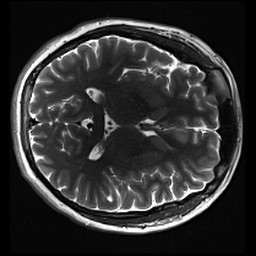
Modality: inplaneT2
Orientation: axial